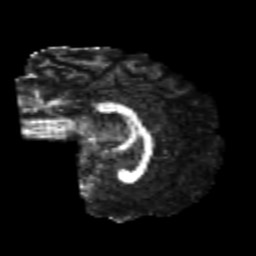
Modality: FA
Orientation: sagittal
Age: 24
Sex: female
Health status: healthy
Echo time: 0.074 s